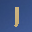
Label: 1